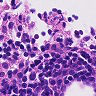
Metastatic tissue present: no